Question: I have two entities: 'A' and 'B':

In controller class I have these methods:
'''
@RequestMapping(value="/json/get", method=RequestMethod.GET)
public @ResponseBody List<B> getAll() {
return BManager.findAll();
}
@RequestMapping(value="/json/add", method=RequestMethod.POST)
public @ResponseBody void addB(@RequestBody B b) {
B.setA(AManager.findByAddress(123456)); // I must be from JSON, not static!
BManager.save(b);
}
'''
URL '/json/get' return to me:
'''
{
"value":1,
"title":"hello"
}
'''
there is no value for A. But it is ok. Problem is when I want to create new B entity from JSON input.
I send
'''
curl -X POST -H "Content-Type: application/json" -H "Accept: application/json" -d '{"value":2,"title":"world"}' http://localhost:8080/test/json/add
'''
If I have in method 'addB' line 'B.setA(AManager.findByAddress(123456));' it save entity to db. But I need to specify address in input JSON like this (I can change json syntax):
'''
curl -X POST -H "Content-Type: application/json" -H "Accept: application/json" -d '{"address":123456,"value":2,"title":"world"}' http://localhost:8080/test/json/add
'''
it crash with:
'''
SEVERE: Servlet.service() for servlet [spring] in context with path [/test] threw exception [Request processing failed; nested exception is org.springframework.dao.DataIntegrityViolationException: could not execute statement; SQL [n/a]; constraint [null]; nested exception is org.hibernate.exception.ConstraintViolationException: could not execute statement] with root cause
com.mysql.jdbc.exceptions.jdbc4.MySQLIntegrityConstraintViolationException: Column 'A_id' cannot be null
'''
1) How can I specify address (class A) from B in input JSON?
2) If I want address (from class A) in output JSON (class B) from method 'getAll' how can I do it?
I would like to get '/json/get':
'''
{
"addrress":123456,
"value":1,
"title":"hello"
}
'''
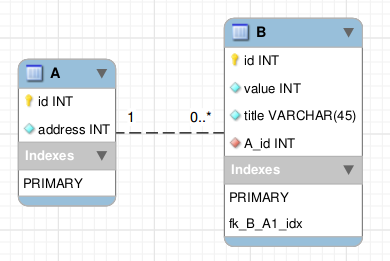
Answer: Your error is due to the primary key of the Address class this is null at the time of save try it like following
'''
@RequestMapping(value="/json/add", method=RequestMethod.POST)
public @ResponseBody void addB(@RequestBody B b) {
A a = AManager.findByAddress(123456);
if(a == null)
{
// you need to create a new obj in here
a = new A();
a.setId(anyId);
//remain code
}
//then set in here
B.setA(a); // I must be from JSON, not static!
BManager.save(b);
}
'''
for question # 2 Please post your POJO's
See you need to have Entity B as
'''
Class B {
String id;
String name;
Address address;
//getter setters
}
Class Address
{
String address1;
String address2;
String code;
//getter setters
}
'''
So in this sort of relation you need to send a json as
'''
{
name:"bla bla",
id:"12345"
address:{
address1:"any dummy address",
address2:"any dummy address",
code:"12345"
}
}
'''
And now in your controller address object will be mapped to "b" object automatically by spring
'''
@RequestMapping(value="/json/add", method=RequestMethod.POST)
public @ResponseBody void addB(@RequestBody B b) {
// you can get your address object here or can save it directly
Address address = b.getAddress();
BManager.save(b);
}
'''